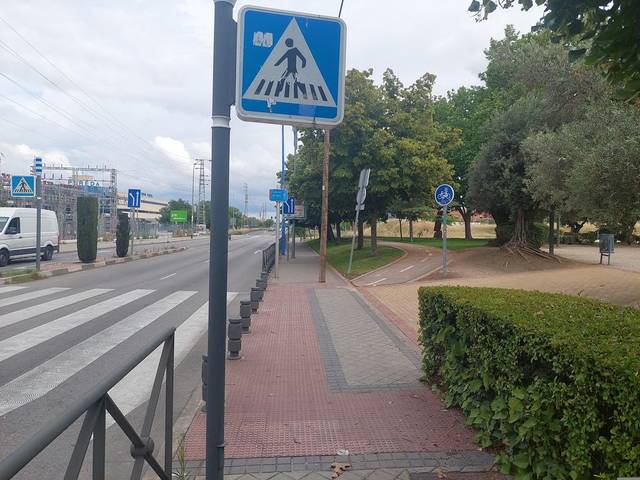
Region: Spain
Coordinates: 40.324, -3.758